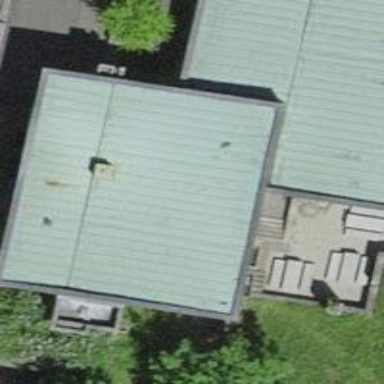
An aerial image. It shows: School building.